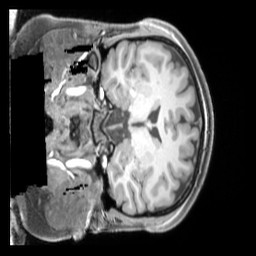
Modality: T1w
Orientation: coronal